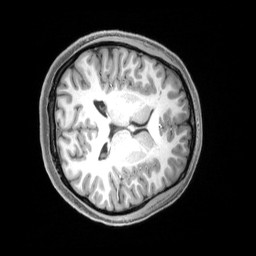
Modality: T1w
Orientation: axial
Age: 21
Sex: female
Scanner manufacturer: siemens
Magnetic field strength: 3 T
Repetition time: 2.4 s
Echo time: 0.00219 s